Field crop: maize
Growth stage: 2
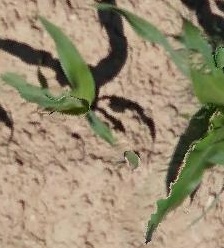
Species: maize